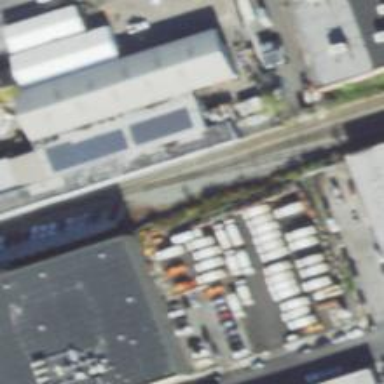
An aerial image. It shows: Railway yard.